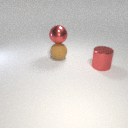
large red metal sphere above large brown rubber sphere